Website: bh-photo
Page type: account-selection
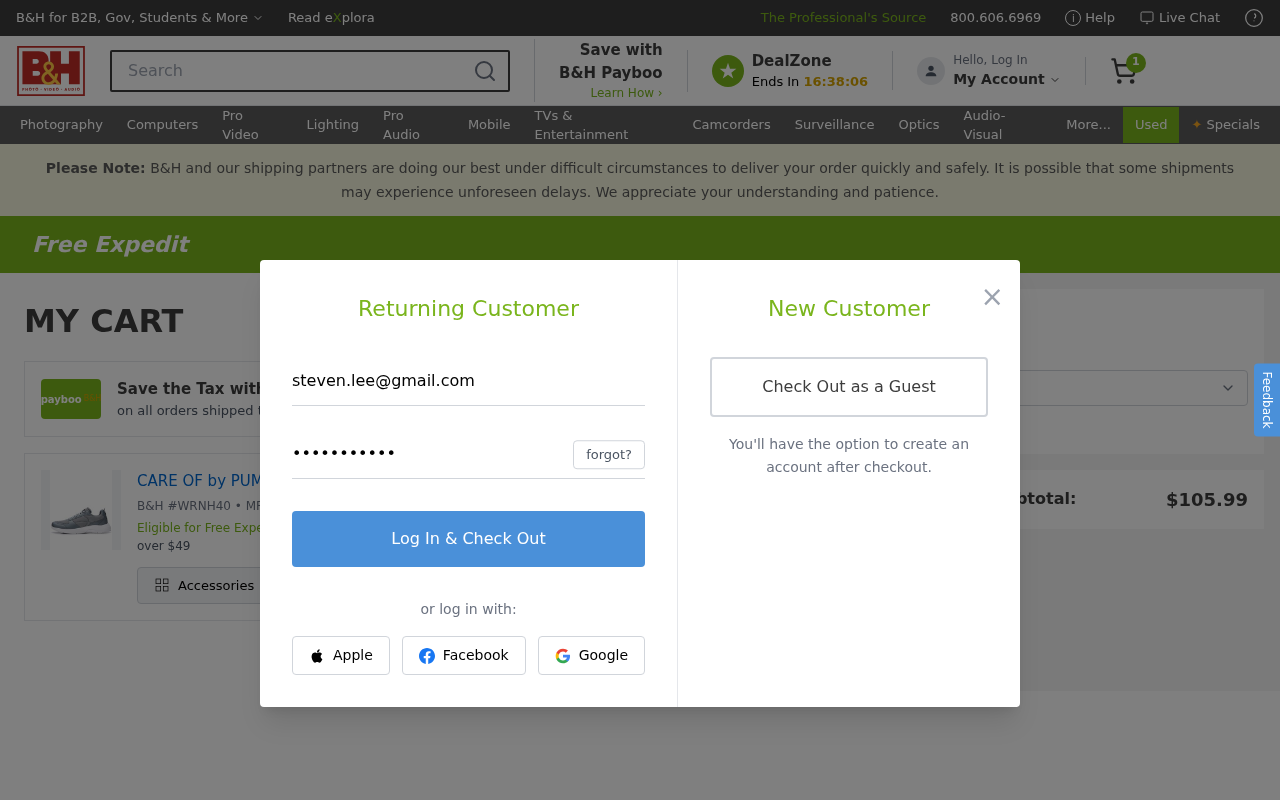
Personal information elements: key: PII_EMAIL
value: steven.lee@gmail.com
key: PII_POSTCODE
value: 88336
Product elements: key: PRODUCT1_NAME
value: CARE OF by PUMA Men’s Mesh Low-Top Trainers, Grey, US 10.5
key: PRODUCT1_QUANTITY
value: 1
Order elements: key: ORDER_NUM_ITEMS
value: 1
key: ORDER_SUBTOTAL
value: $105.99
Search elements: key: HEADER_SEARCH
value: Search
Other elements: key: BH_ITEM_NUMBER
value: WRNH40
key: MFR_NUMBER
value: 87798P